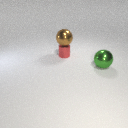
small red metal cylinder to the left of large green metal sphere